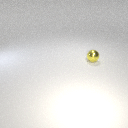
small yellow metal sphere